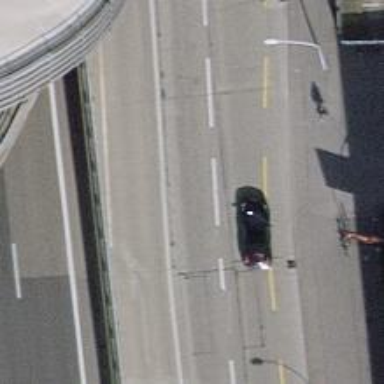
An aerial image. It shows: Primary highway with asphalt surface and designated lane for cyclists.